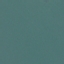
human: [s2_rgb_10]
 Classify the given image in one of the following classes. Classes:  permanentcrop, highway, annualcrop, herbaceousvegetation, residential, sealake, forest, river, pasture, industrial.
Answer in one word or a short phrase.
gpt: SeaLake